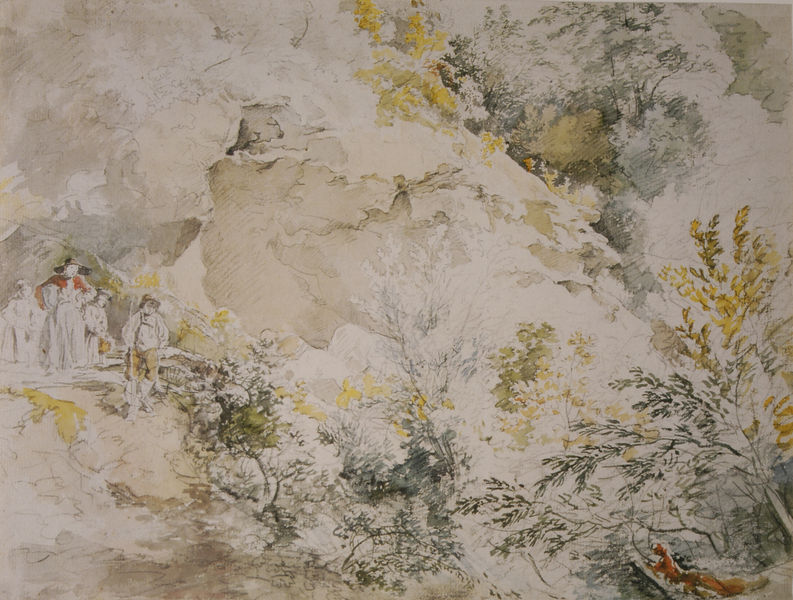
Titel: Wandernde Gesellschaft im Gebirge
Künstler: Johann Georg von Dillis
Standort: München
Institution: Münchner Stadtmuseum
Schlagwörter: baum, berg, blau, blätter, felsen, gemälde, gestein, laub, mann, schatten, weiß, aquarell, bäume, frauen, gelb, grün, landschaft, menschen, äste, blume, blumen, braun, frau, hintergrund, hut, hüte, kleid, männer, orange, schwarz, skizze, zeichnung, blüten, rot, schnee, tier, weg, leute, hose, mensch, stehen, stein, steine, öl, ast, natur, zweige, büsche, gebüsch, pfad, sträucher, geistlicher, kind, personen, blatt, pflanzen, wald, bauern, kinder, farbig, stab, studie, laufen, abstrakt, berge, fels, gebirge, gipfel, hang, linien, ausflug, figuren, junge, tusche, wasserfarben, knabe, gemalt, spaziergang, bub, wandern, linie, bleistift, kardinal, jagd, pinselstrich, tracht, prister, seiten, fuchs, verschwommen, verwischt, wanderer, rotbraun, grotte, aussen, gestrüpp, lederhose, reisende, gestrüp, abstieg, zeichung, tuschzeichnung, bäuem, reisen, gefärbt, staffagen, geün, flüchtig, eichhörnchen, eingefärbt, ärme, schne, zweichnung, ölzeichnung, plenairmalerei, wtf, eichkätzchen, vmann, eingemalt